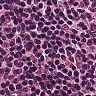
Metastatic tissue present: no